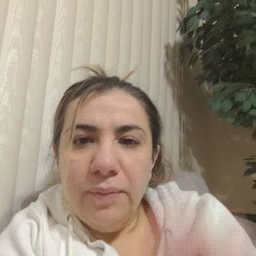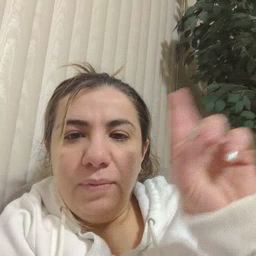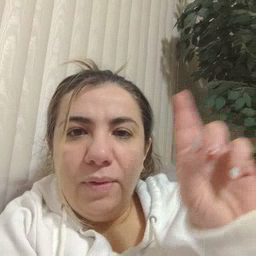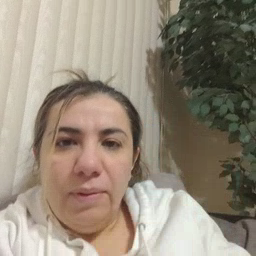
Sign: refrigerator